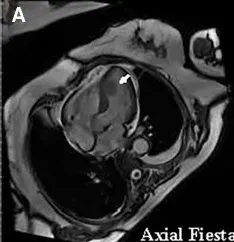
Change of the left ventricular mass at baseline and after treatment (A) CMR showed that the baseline size of the mass is 1.6 cm x 1.1 cm x 2.1 cm.
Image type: radiology (mri)